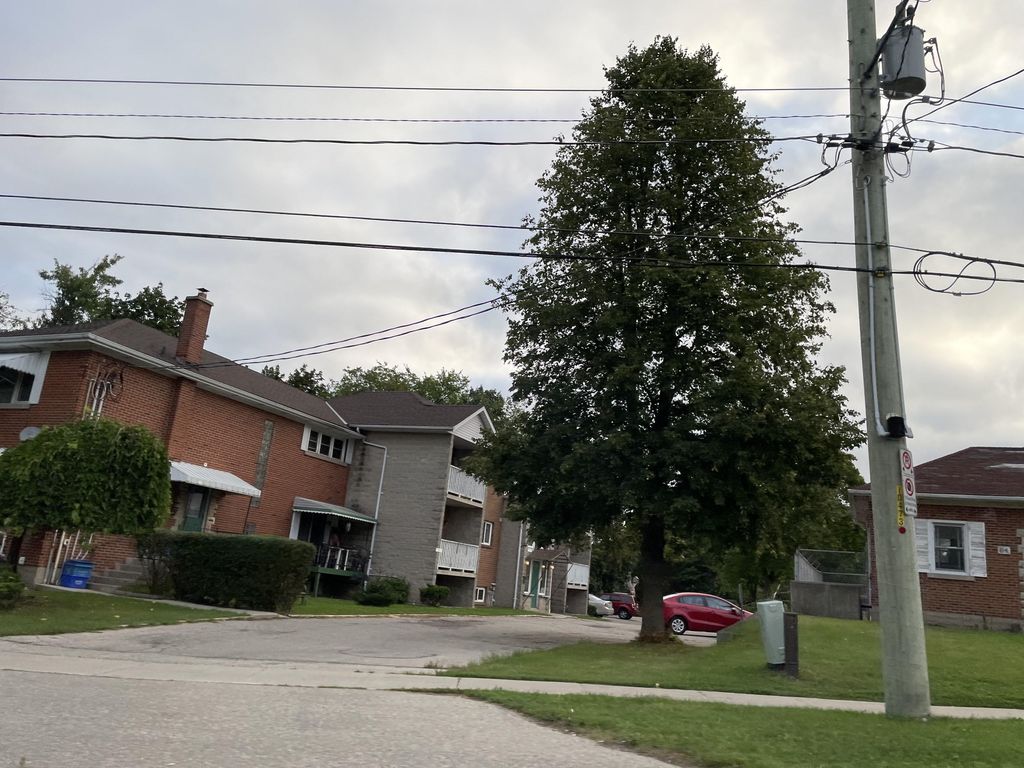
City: kitchener-waterloo